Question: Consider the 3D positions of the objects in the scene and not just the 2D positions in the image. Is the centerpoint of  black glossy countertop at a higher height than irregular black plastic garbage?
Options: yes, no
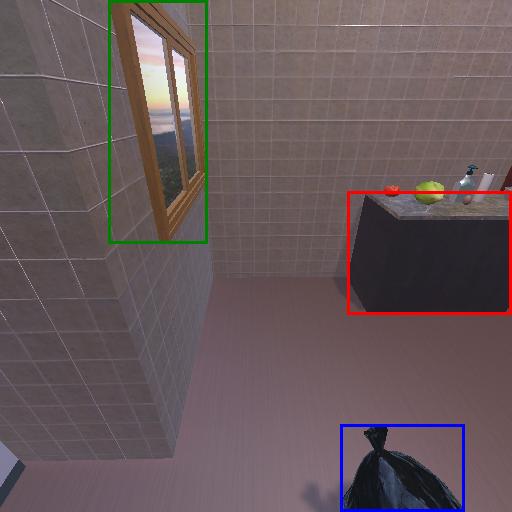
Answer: yes